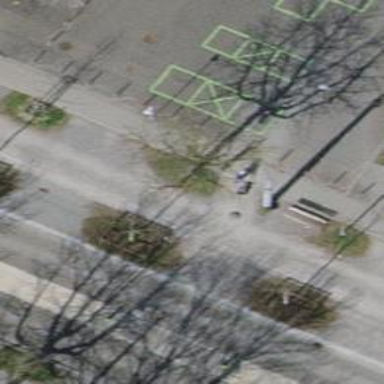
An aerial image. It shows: Avenue lined with trees.